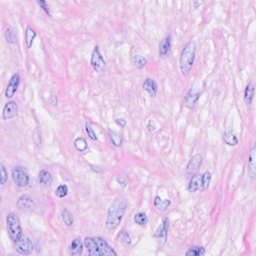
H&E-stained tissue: Breast